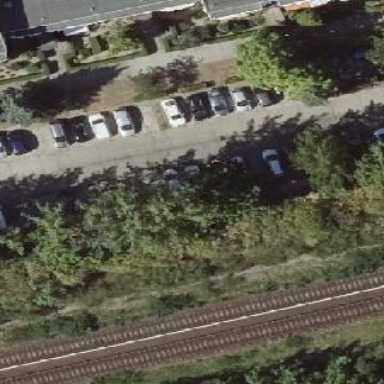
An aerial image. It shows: Street side parking on concrete surface.